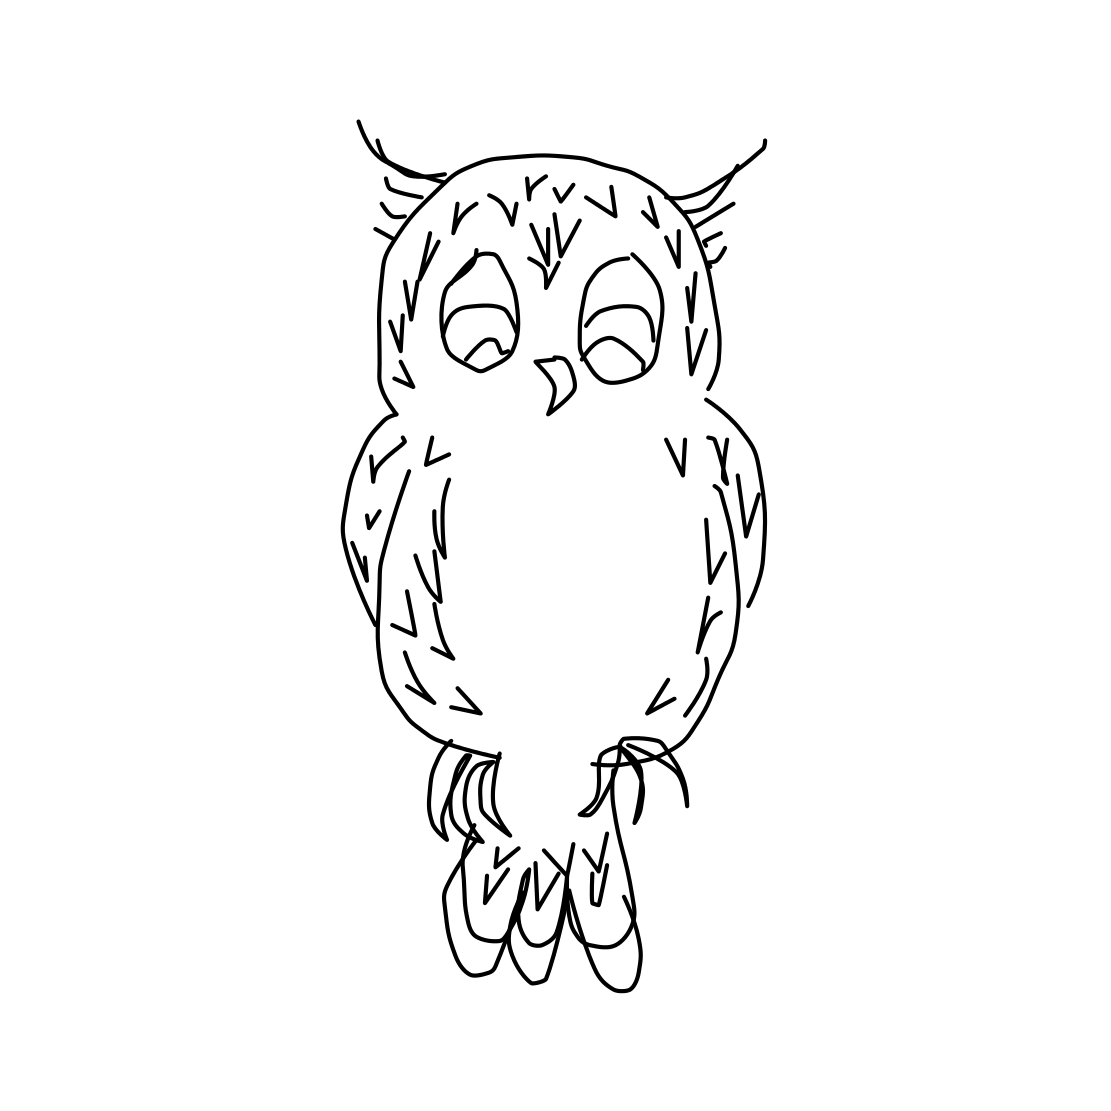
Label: owl